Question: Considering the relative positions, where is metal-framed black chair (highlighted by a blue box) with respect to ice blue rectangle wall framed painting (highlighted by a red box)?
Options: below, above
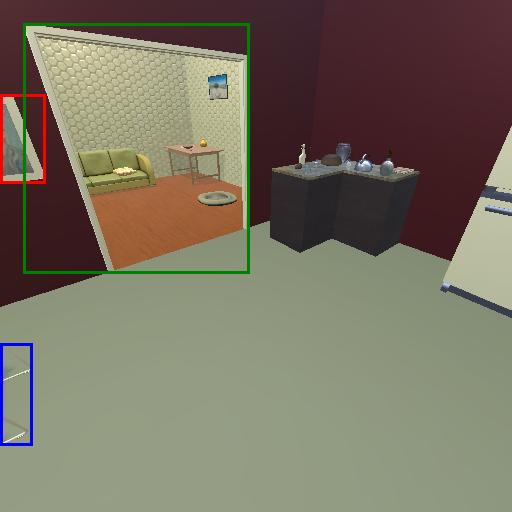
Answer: below